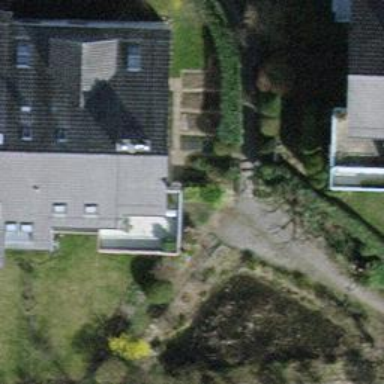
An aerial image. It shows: Paved footway.